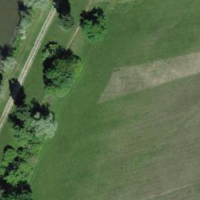
EUNIS habitat code: 23
Species observed at this site:
Coenonympha pamphilus
Aphantopus hyperantus
Corylus avellana
Pieris rapae
Polygonia c-album
Aglais io
Maniola jurtina